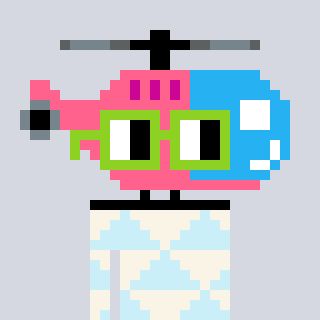
a pixel art character with square light green glasses, a helicopter-shaped head and a cold-colored body on a cool background